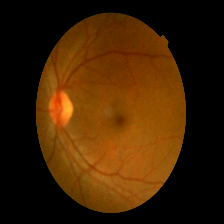
Diabetic retinopathy grade: Mild